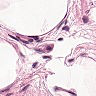
Metastatic tissue present: no